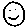
Label: smiley face